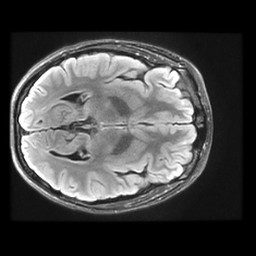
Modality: FLAIR
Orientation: axial
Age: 22
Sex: female
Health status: healthy
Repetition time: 12 s
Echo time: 0.09782 s